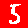
Digit: 5